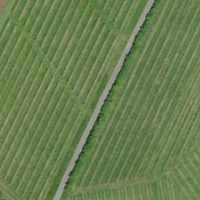
EUNIS habitat code: 25
Species observed at this site:
Prunus spinosa